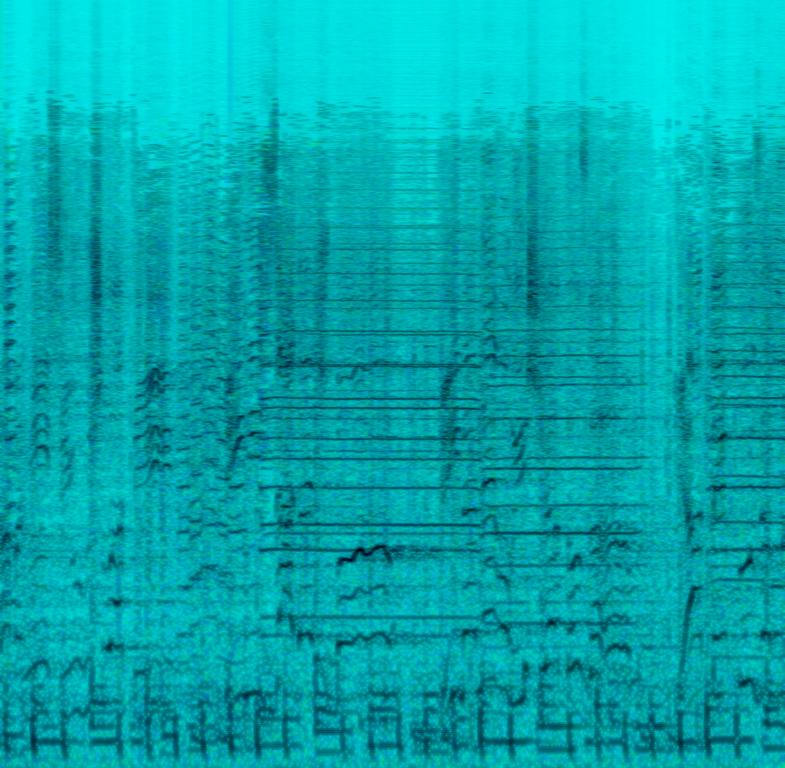
The low quality recording features a soul song that consists of reverberant passionate male vocal singing over sustained brass melody, followed by short brass melody and energetic, barely audible energetic drums. The recording is very noisy and thin, as it lacks low frequencies, but it sounds passionate and energetic.